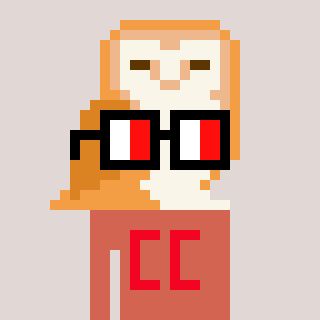
a pixel art character with square glasses with black frames and red eyes, a owl-shaped head and a peachy-colored body on a warm background